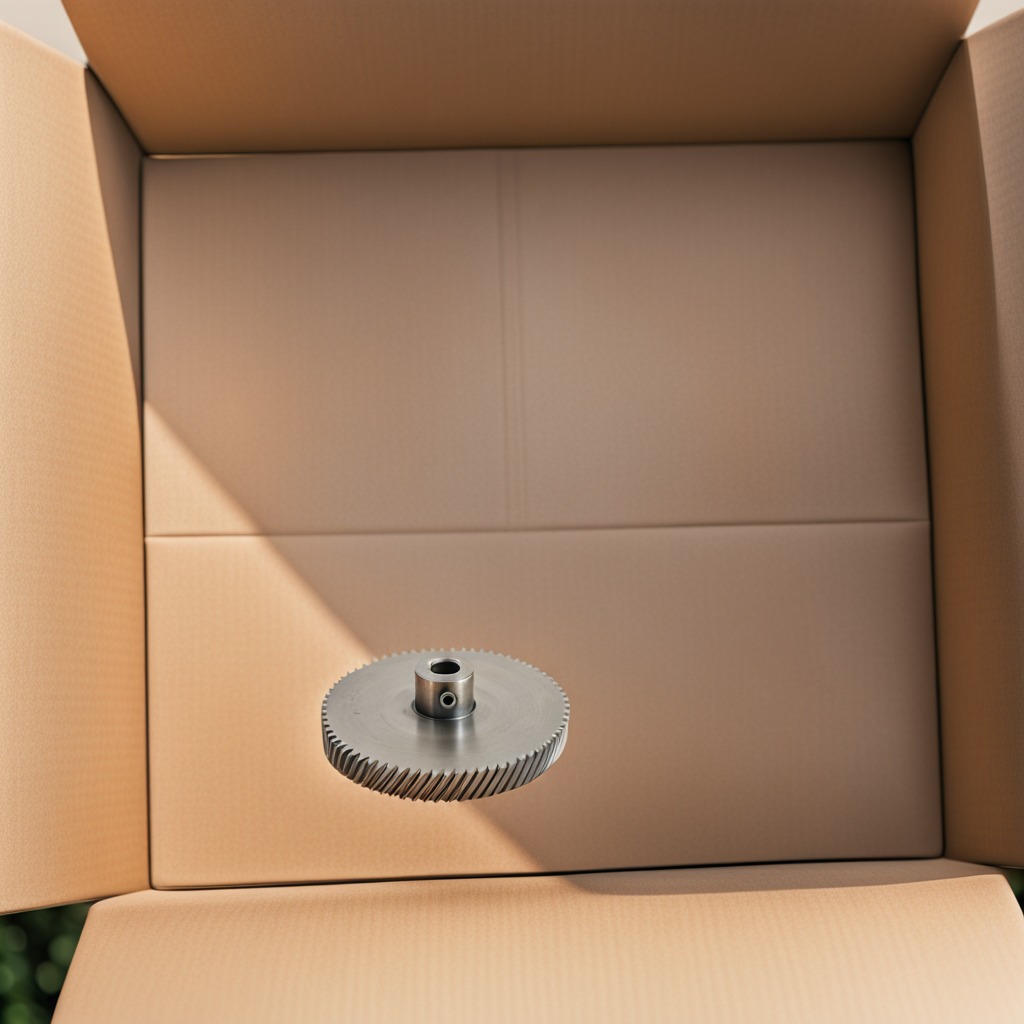
A steel gear with teeth lies on a clean dry cardboard box surface in an outdoor workshop during daytime bright natural light soft shadows slightly creased but